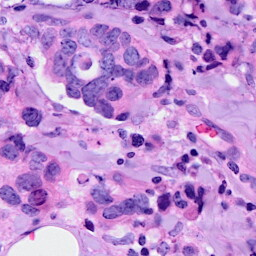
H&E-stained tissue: Breast